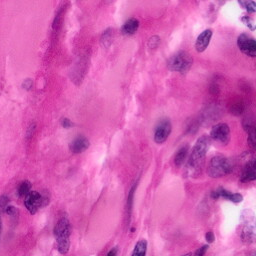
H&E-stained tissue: Pancreatic